Question: I am wondering whether one can help me to plot my data in this way shown in this figure

Only in two color showing the data coming from df1 or df2
Y axis, Lets say for the first values of two data frames
df1 is
'''
Var1 Freq
1 2 252
'''
and df2 is
'''
Var1 Freq
1 2 306
'''
So, instead the name in Y axis, I want to be 2 and then a dot in 252 (showing the value of df1) and a dot on 306 (showing the value for df2) and the dark line between the two shows the distance between two values
The range of Var1 for two data is different, so for df1 we have some point which we don't have for df2 and we can just plot one dot for the one that exist
we split the data into three part like Africa, AMrecia and Asia based on Y axis
'''
2 to 10
10 to 20
Higher than 20
'''
I can plot it in simple line shape or even freq shape but this plot I found it very difficult and I could not even get a line for it. I would appreciate any help
I first try to merge the data which fails because some data in Var1 does not exist in both
'''
m=merge(df1,df2,by="Var1")
'''
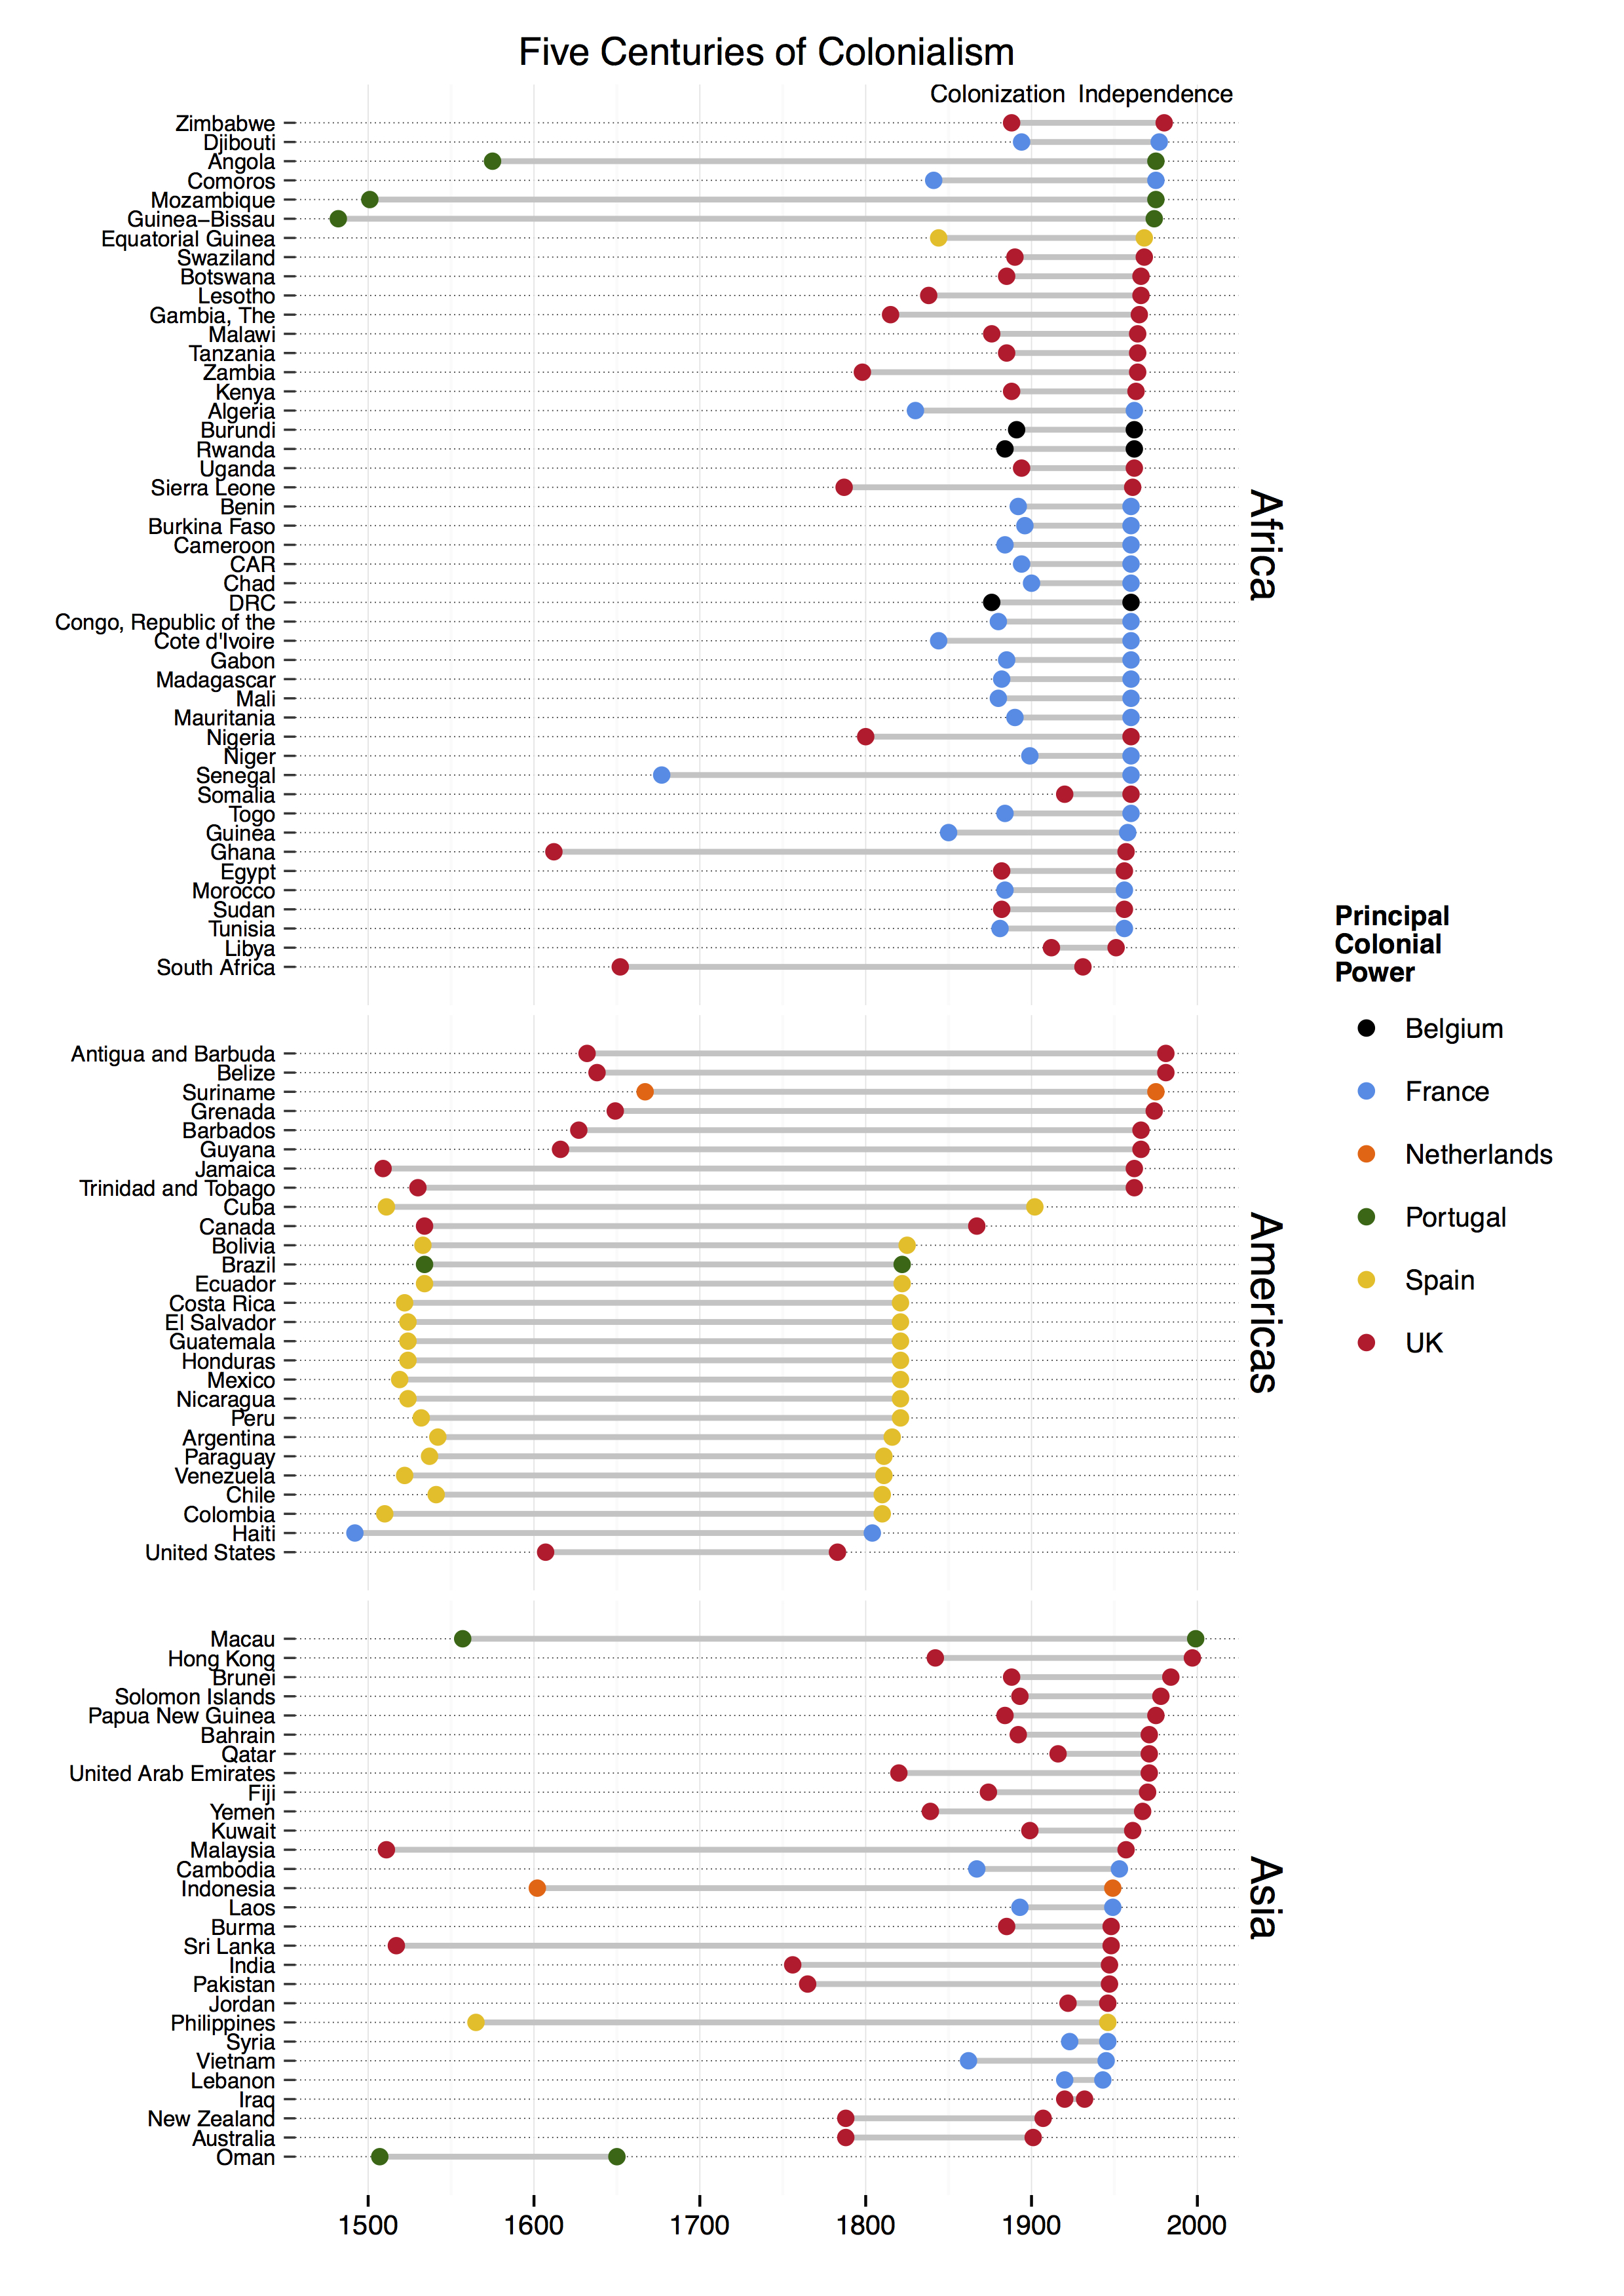
Answer: Try this:
'''
df <- merge(df1, df2, by='Var1', all=TRUE)
df$Var1 <- as.integer(as.character(df$Var1))
df$Continent <- cut(df$Var1, breaks = c(-Inf, 10, 20, Inf), labels= c('Africa', 'America', 'Asia'))
par(mfrow=c(3,1), mar=c(4,4,1,1), oma=c(1.5,2,1,1))
x.min <- min(c(df$Freq.x, df$Freq.y), na.rm=TRUE)
x.max <- max(c(df$Freq.x, df$Freq.y), na.rm=TRUE)
for (continent in unique(df$Continent)) {
df3 <- df[df$Continent == continent,]
plot(df3$Freq.x, df3$Var1, pch=19, col='red', cex=1.2,
xlim=c(x.min, x.max),
xlab='Freq', ylab=continent)
points(df3$Freq.y, df3$Var1, pch=19, col='blue', cex=1.2)
segments(df3$Freq.x, df3$Var1, df3$Freq.y, df3$Var1, col='gray')
}
title(main="3 Continents of Colonialism", outer=TRUE)
'''
<URL>
Updated with your new requirement:
'''
df <- merge(df1, df2, by='Var1', all=TRUE)
df$Var1 <- as.integer(as.character(df$Var1))
df$Continent <- cut(df$Var1, breaks = c(-Inf, 10, 20, Inf), labels=
c('Africa', 'America', 'Asia'))
par(mfrow=c(3,1), mar=c(4,4,1,1), oma=c(1.5,2,1,1))
x.min <- 0
x.max <- c(300, 50, 10)
xlab <- c('', '', 'Freq')
i <- 1
for (continent in unique(df$Continent)) {
df3 <- df[df$Continent == continent,]
plot(df3$Freq.x, df3$Var1, pch=19, col='red', cex=1.5,
xlim=c(x.min, x.max[i]),
xlab=xlab[i], ylab=continent)
par(xpd=FALSE)
grid (lty = 6, col = "cornsilk2")
par(xpd=TRUE)
points(df3$Freq.y, df3$Var1, pch=19, col='blue', cex=1.5)
segments(df3$Freq.x, df3$Var1, df3$Freq.y, df3$Var1, col='gray', lwd = 2)
i <- i + 1
}
title(main="3 Continents of Colonialism", outer=TRUE)
legend(x=8.6, y=0, legend = c("DF1", "DF2"),
col=c("red", "blue"), pch=19, xpd=NA, bty="o")
'''
<URL>